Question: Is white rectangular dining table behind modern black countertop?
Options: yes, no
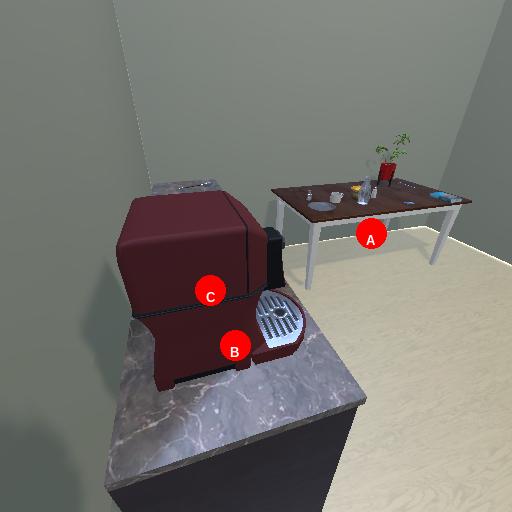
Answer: yes